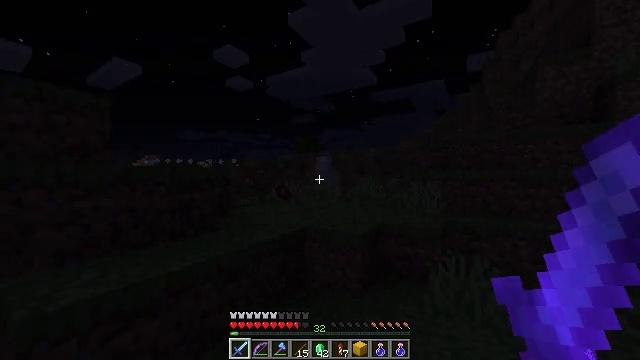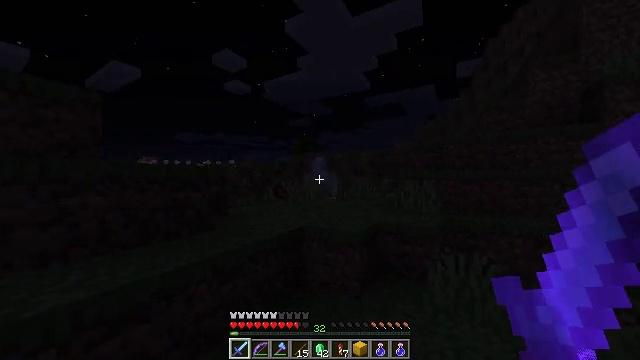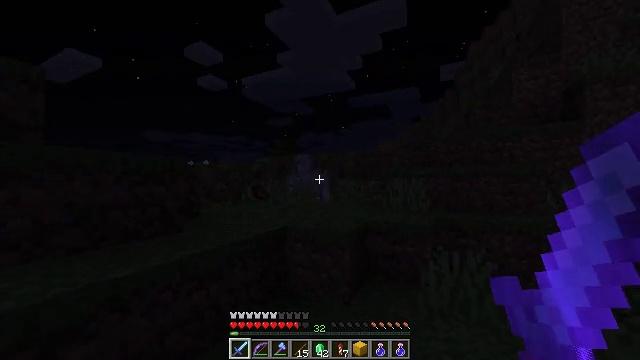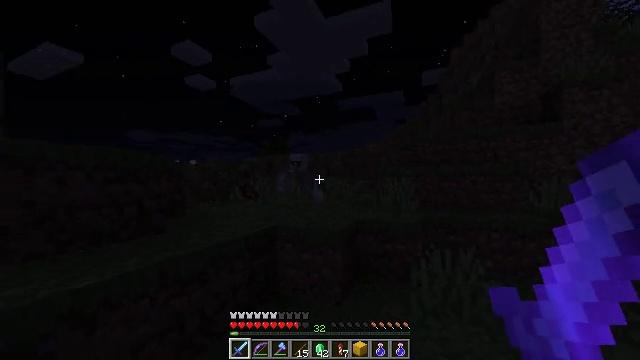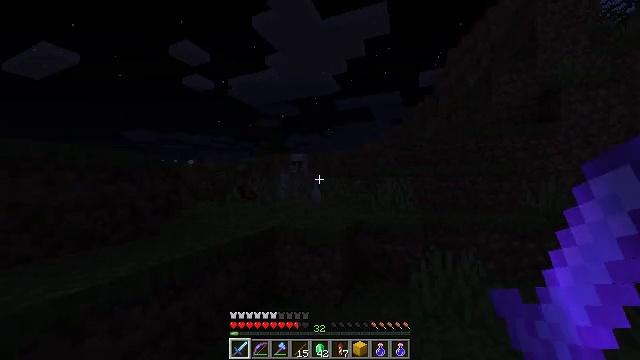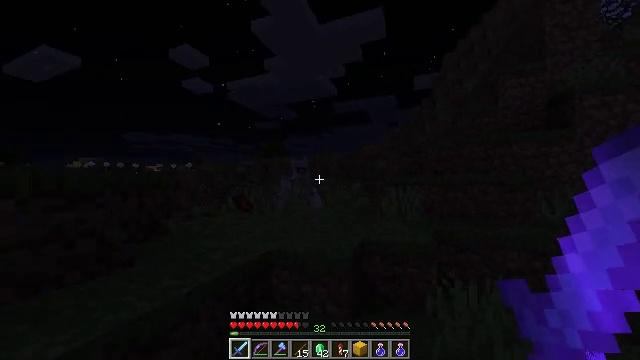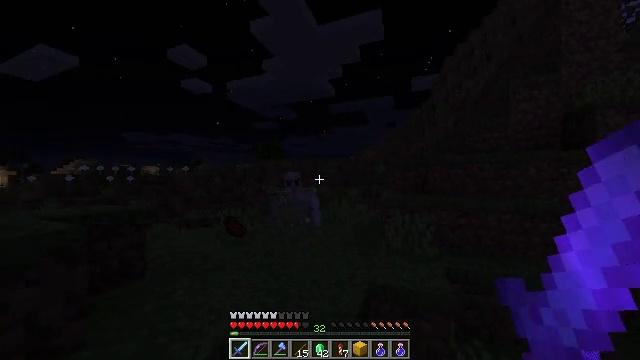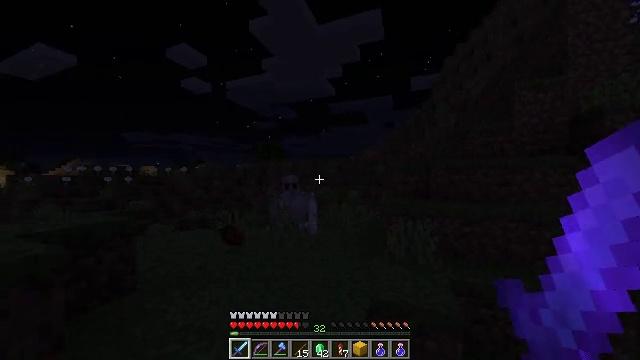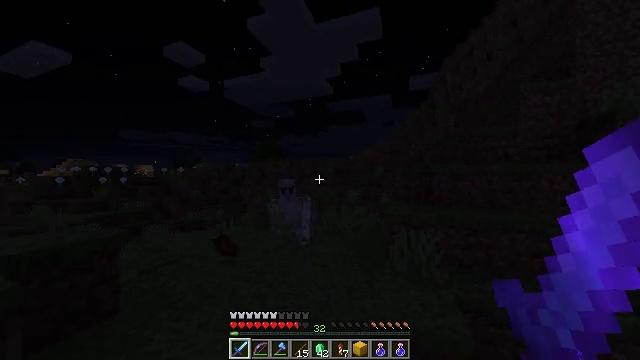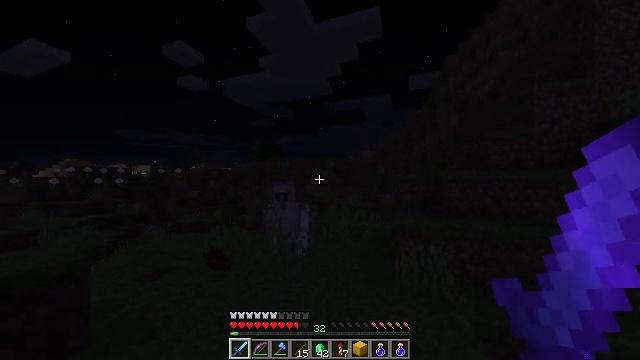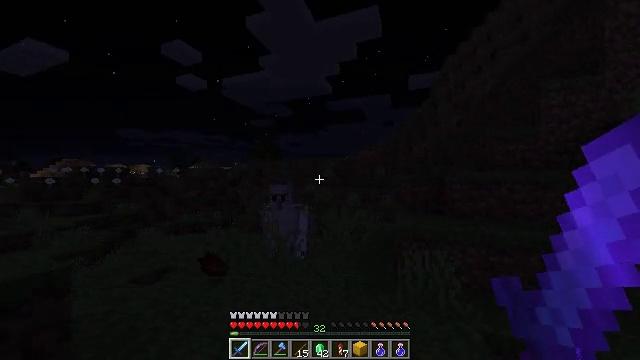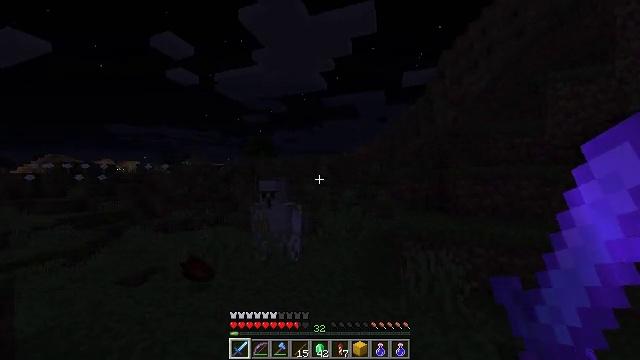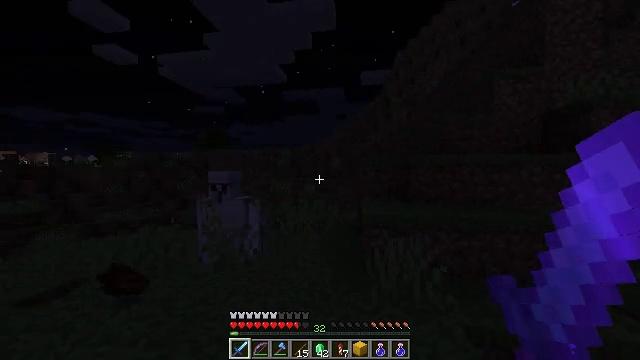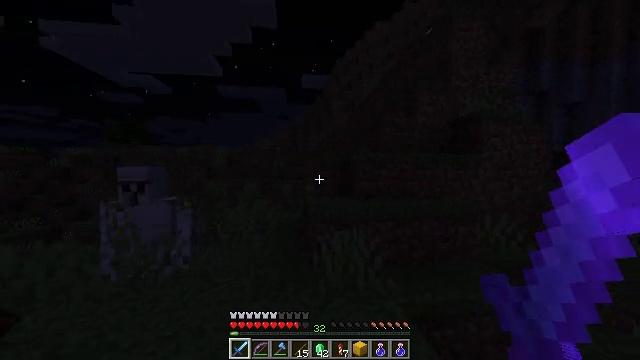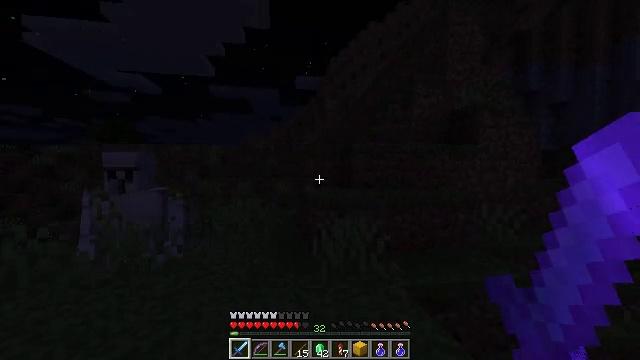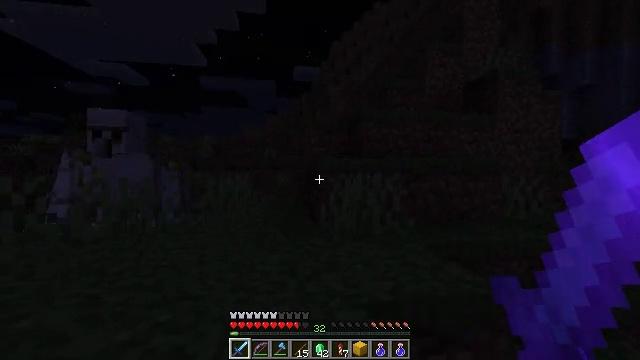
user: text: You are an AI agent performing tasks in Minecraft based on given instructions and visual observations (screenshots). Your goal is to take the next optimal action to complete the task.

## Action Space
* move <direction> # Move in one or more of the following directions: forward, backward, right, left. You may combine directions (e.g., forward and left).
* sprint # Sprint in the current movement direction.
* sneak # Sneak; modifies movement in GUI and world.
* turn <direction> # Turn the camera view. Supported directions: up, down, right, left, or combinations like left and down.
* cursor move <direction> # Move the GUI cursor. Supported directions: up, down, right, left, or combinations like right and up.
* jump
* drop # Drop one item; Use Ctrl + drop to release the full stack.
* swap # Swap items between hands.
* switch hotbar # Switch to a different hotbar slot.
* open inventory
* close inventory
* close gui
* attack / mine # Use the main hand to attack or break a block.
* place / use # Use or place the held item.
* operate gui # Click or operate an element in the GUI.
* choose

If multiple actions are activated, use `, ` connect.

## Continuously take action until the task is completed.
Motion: motion action
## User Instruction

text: Collect tall grass by breaking it.
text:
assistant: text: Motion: move forward, sprint, turn right, jump
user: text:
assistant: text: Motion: move forward, sprint, turn right, jump
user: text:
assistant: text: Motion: move forward, sprint, turn right, jump
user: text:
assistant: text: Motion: move forward, sprint, jump
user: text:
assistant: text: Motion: move forward, sprint, jump
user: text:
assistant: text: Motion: move forward, sprint, jump
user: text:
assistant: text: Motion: move forward, sprint, jump
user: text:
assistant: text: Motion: move forward, sprint, jump
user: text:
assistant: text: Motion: move forward, sprint, jump
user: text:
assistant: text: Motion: move forward, sprint, jump
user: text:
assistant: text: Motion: move forward, sprint, turn right, jump
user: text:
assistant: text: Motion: move forward, sprint, turn right and down, jump
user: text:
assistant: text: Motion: move forward, sprint, turn right, jump
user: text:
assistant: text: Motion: move forward, sprint, turn right, jump
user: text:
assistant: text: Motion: move forward, sprint, jump
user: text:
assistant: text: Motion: move forward, sprint, jump
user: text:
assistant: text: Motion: move forward, sprint, jump
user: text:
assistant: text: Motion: move forward, sprint, jump
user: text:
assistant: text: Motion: move forward, sprint, jump
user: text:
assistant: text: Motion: move forward, sprint, turn right and down, jump
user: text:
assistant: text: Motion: move forward, sprint, jump
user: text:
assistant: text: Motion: move forward, sprint, jump
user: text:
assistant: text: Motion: move forward, sprint, jump
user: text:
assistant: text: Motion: move forward, sprint, turn right and down, jump
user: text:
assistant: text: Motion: move forward, sprint, turn right, jump
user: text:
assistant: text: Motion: move forward, sprint, jump
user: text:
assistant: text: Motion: move forward, sprint, jump
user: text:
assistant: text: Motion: move forward, sprint, jump
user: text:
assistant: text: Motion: move forward, sprint, jump
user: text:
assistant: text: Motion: move forward, sprint, turn down, jump